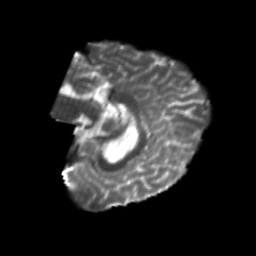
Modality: T2w
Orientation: sagittal
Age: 24
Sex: female
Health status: healthy
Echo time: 0.074 s